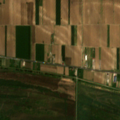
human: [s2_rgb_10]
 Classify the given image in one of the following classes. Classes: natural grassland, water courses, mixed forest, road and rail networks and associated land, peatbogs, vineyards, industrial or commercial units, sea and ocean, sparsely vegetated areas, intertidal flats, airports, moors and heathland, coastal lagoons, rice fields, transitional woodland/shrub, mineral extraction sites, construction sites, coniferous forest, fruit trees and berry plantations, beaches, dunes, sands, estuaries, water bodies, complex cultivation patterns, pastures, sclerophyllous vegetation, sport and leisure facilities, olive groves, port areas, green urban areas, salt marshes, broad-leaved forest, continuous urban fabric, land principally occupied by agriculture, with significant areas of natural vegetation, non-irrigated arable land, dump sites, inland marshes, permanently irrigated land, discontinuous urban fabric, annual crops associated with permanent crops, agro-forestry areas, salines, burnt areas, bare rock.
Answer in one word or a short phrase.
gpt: non-irrigated arable land, inland marshes